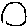
Label: circle